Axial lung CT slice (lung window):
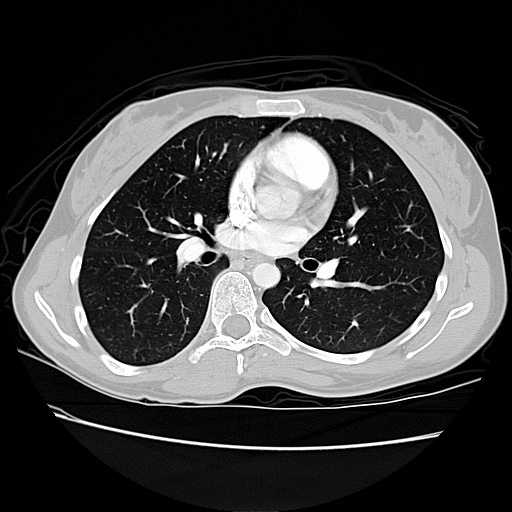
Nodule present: no